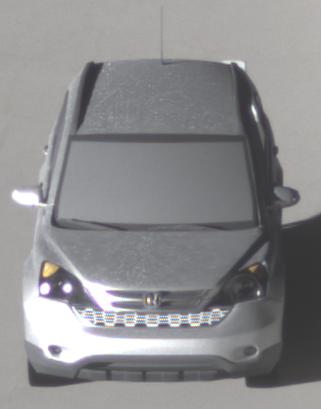
Make: Honda
Model: CR-V
Detailed model: CR-V (III) (04/10 - 10/12)
Model produced from: 2010
Model produced until: 2012
Doors: 5
Color: white
Road condition: dry road
Daytime: sunrise or sunset
Contrast: high contrast